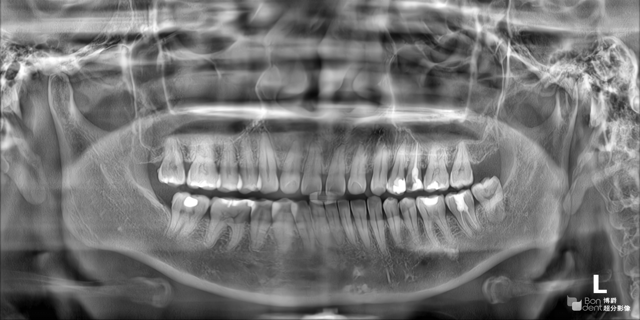
adult